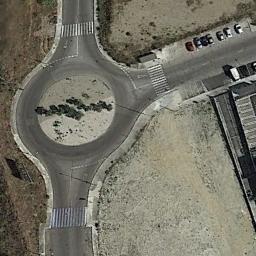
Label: roundabout